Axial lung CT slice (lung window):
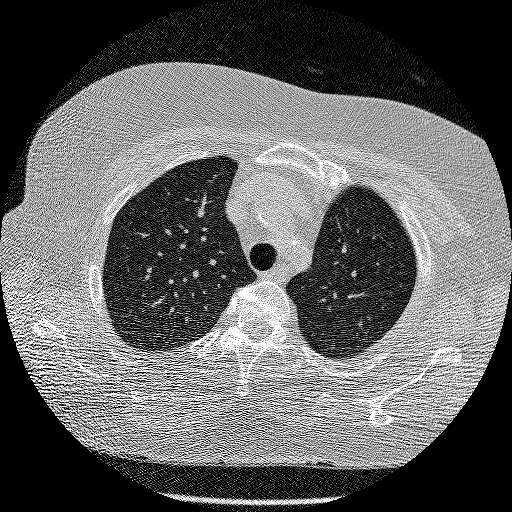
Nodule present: no